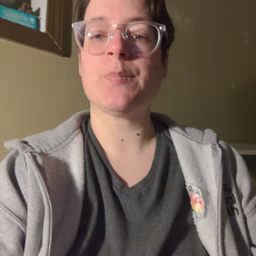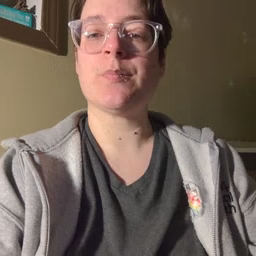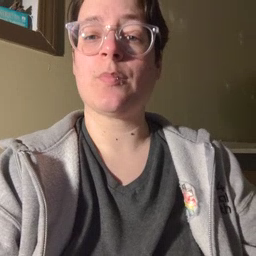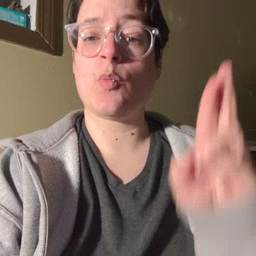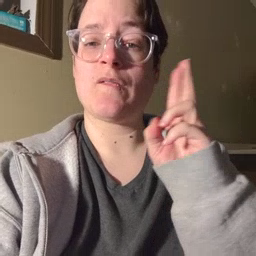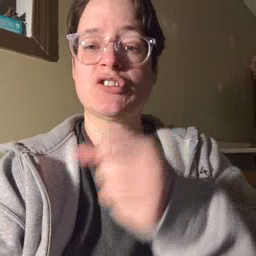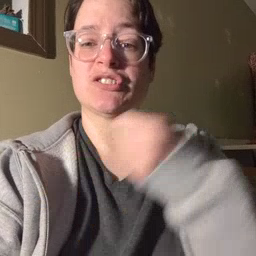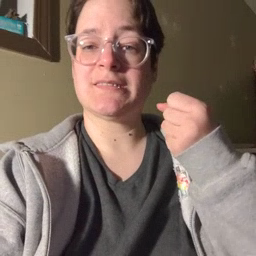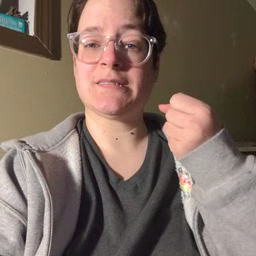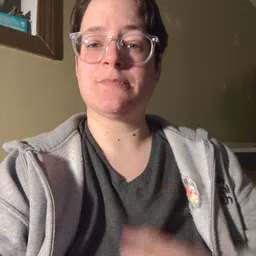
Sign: refrigerator